Question: I am trying to web scrape the value and text from a dropdown element on a webpage using a combination of Python with selenium and Beautiful Soup.
I am able to get the text but I am not able to get the value through the 'get_attribute' command.
When I print the element that I located on the webpage it returns the following content

The print statement that gets it gives the error:
'''
None Type object is not callable
price=soup.find("select",{"id":"space-prices"})
print(price)
print(price.text)
print(price.get_attribute('value'))
'''
The output for print(price) is
'''
<select class="pricing-bar-select" id="space-prices" name="space-prices"><option selected="selected" value="PS360">Per Day</option>
<option value="PS1,260">Per Week</option>
<option value="PS5,460">Per Month</option>
<option value="PS16,380">Per Quarter</option>
<option value="PS65,520">Per Year</option></select>
'''
The URL of the webpage is
<URL>
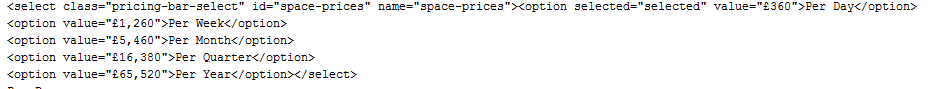
Answer: try this:
'''
from selenium import webdriver
from bs4 import BeautifulSoup
driver = webdriver.Chrome()
url= "https://www.appearhere.co.uk/spaces/north-kensington-upcycling-store-and-cafe"
driver.maximize_window()
driver.get(url)
content = driver.page_source.encode('utf-8').strip()
soup = BeautifulSoup(content,"html.parser")
price=soup.find("select",{"id":"space-prices"})
options = price.find_all("option")
options1=[y.text for y in options]
values = [o.get("value") for o in options]
for x in range(5):
print options1[x], values[x].encode('utf8')
driver.quit()
'''
It will print
'''
Per Day PS360
Per Week PS1,260
Per Month PS5,460
Per Quarter PS16,380
Per Year PS65,520
'''
Hope this is what you want